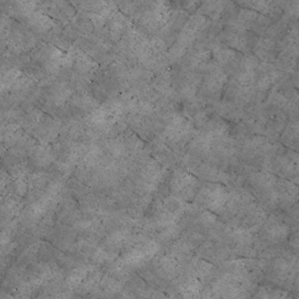
Label: non_frost